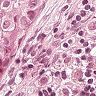
Metastatic tissue present: yes